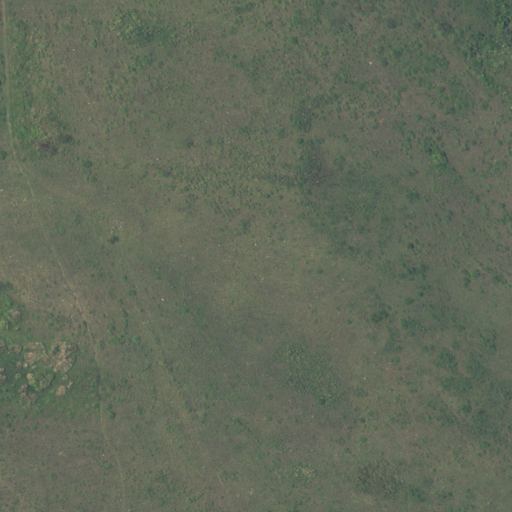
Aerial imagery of cape in California named Bull Point containing shrub and grassland